Question: I am using a dynamic form with validation rules and I want to make the browser validate also the form before it submit so I used 'whenClient'. There is a checkbox that when clicked, will not process validation...
'''
['dv_number', 'required', 'when' => function ($model) {
return $model->is_cancelled == 1;
}, 'whenClient' => "function (attribute, value) {
console.log(attribute.name);
var firstletter=(attribute.name.charAt(0));
var index='';
if(firstletter==='['){ //when dynamic form is not activated and name of inputs is like [0]dv_number
index=attribute.name.charAt(1);//I get the array index
}else{
index=attribute.name.charAt(9);//dynamic form activated the name of inputs changed like this TblDvBub[0][dv_number].
}
if($('[name='TblDvBub[0][is_cancelled][]']').is(":checked"))
{
return false;//validation will not take place
}
else
{
return true;//validation from browser takes place
}
}"
],
'''
So I get the index number using the 'index' variable. My problem is to replace the '0' in this line 'if($('[name='TblDvBub[0][is_cancelled][]']').is(":checked"))' to index and make it like this 'if($('[name='TblDvBub[index][is_cancelled][]']').is(":checked"))'
NOTE that the whole code starting from when client is enclosed by '" "'...
I have tried this and a lot others but to no avail.
'''
if($('[name='TblDvBub[' + index +'][is_cancelled][]']').is(":checked"))
'''

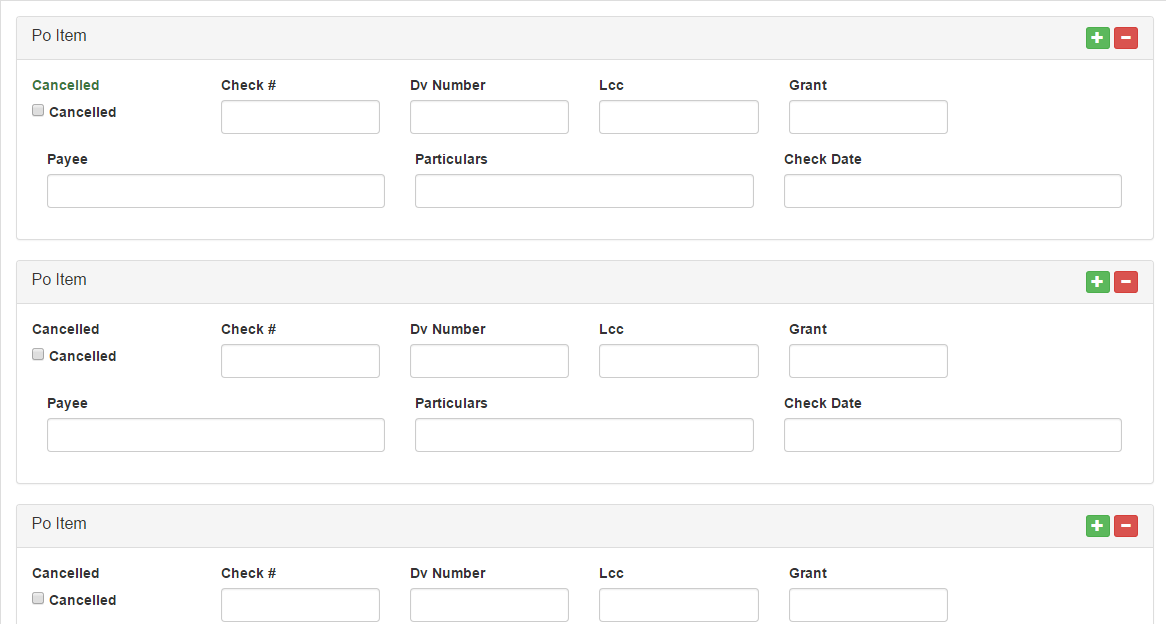
Answer: This is just a JS/jQuery/PHP issue. You have to escape the brackets in the name filter of the selector:
'''
if($('[name=TblDvBub\[' + index + '\]\[is_cancelled\]\[\]]').is(":checked"))
'''
Not quite sure, but when this is within a "" string in PHP you have to even double the escaping characters:
'''
if($('[name=TblDvBub\\[' + index + '\\]\\[is_cancelled\\]\\[\\]]').is(":checked"))
'''
I think this is the problem here. Does it help? Is the first or second way correct?
See <URL>.